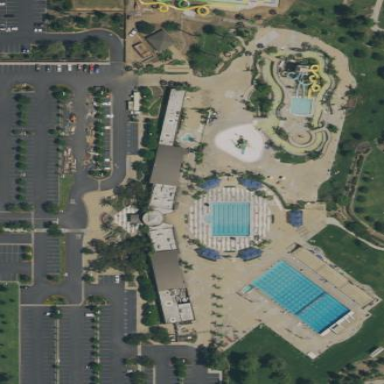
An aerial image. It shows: Water park offering swimming as the main sport activity.